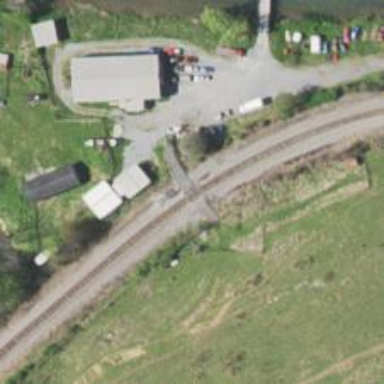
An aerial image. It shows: Level crossing along the railway.